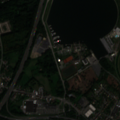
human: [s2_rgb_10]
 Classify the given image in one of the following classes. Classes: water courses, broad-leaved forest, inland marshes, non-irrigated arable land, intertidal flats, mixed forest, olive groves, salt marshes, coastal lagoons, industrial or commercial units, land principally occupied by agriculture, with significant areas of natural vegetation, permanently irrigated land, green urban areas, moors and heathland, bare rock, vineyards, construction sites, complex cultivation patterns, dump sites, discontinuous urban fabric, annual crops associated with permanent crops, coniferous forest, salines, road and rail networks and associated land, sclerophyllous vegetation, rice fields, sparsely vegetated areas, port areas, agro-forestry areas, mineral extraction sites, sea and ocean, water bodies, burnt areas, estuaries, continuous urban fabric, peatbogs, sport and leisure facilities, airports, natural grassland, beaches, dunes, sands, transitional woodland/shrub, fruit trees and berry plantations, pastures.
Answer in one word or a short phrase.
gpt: discontinuous urban fabric, industrial or commercial units, road and rail networks and associated land, pastures, moors and heathland, water bodies